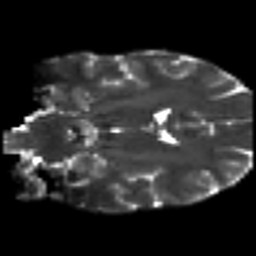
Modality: T2w
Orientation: coronal
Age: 41
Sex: female
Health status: ill
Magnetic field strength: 3 T
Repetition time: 8.4 s
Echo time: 0.0926 s